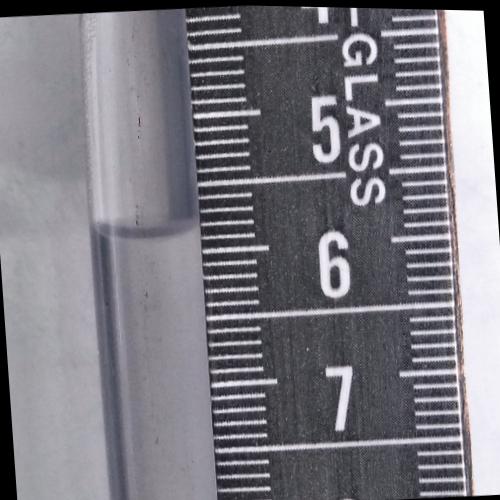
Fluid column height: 5.8 cm